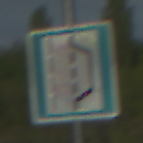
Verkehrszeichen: NothalteUndPannenbucht
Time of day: MorningAfternoon
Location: Outdoor (Suburban)
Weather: PartlyCloudy
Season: NotSpecified
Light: Natural